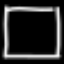
Label: square